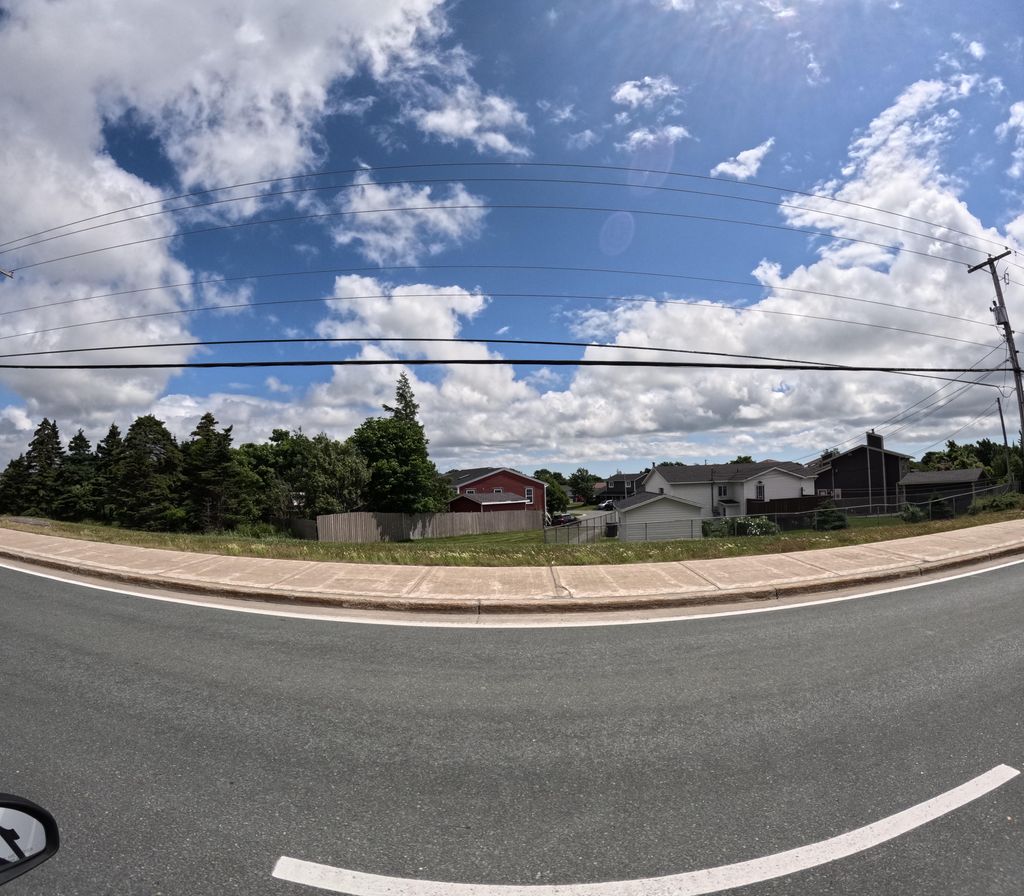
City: st_johns